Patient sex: F
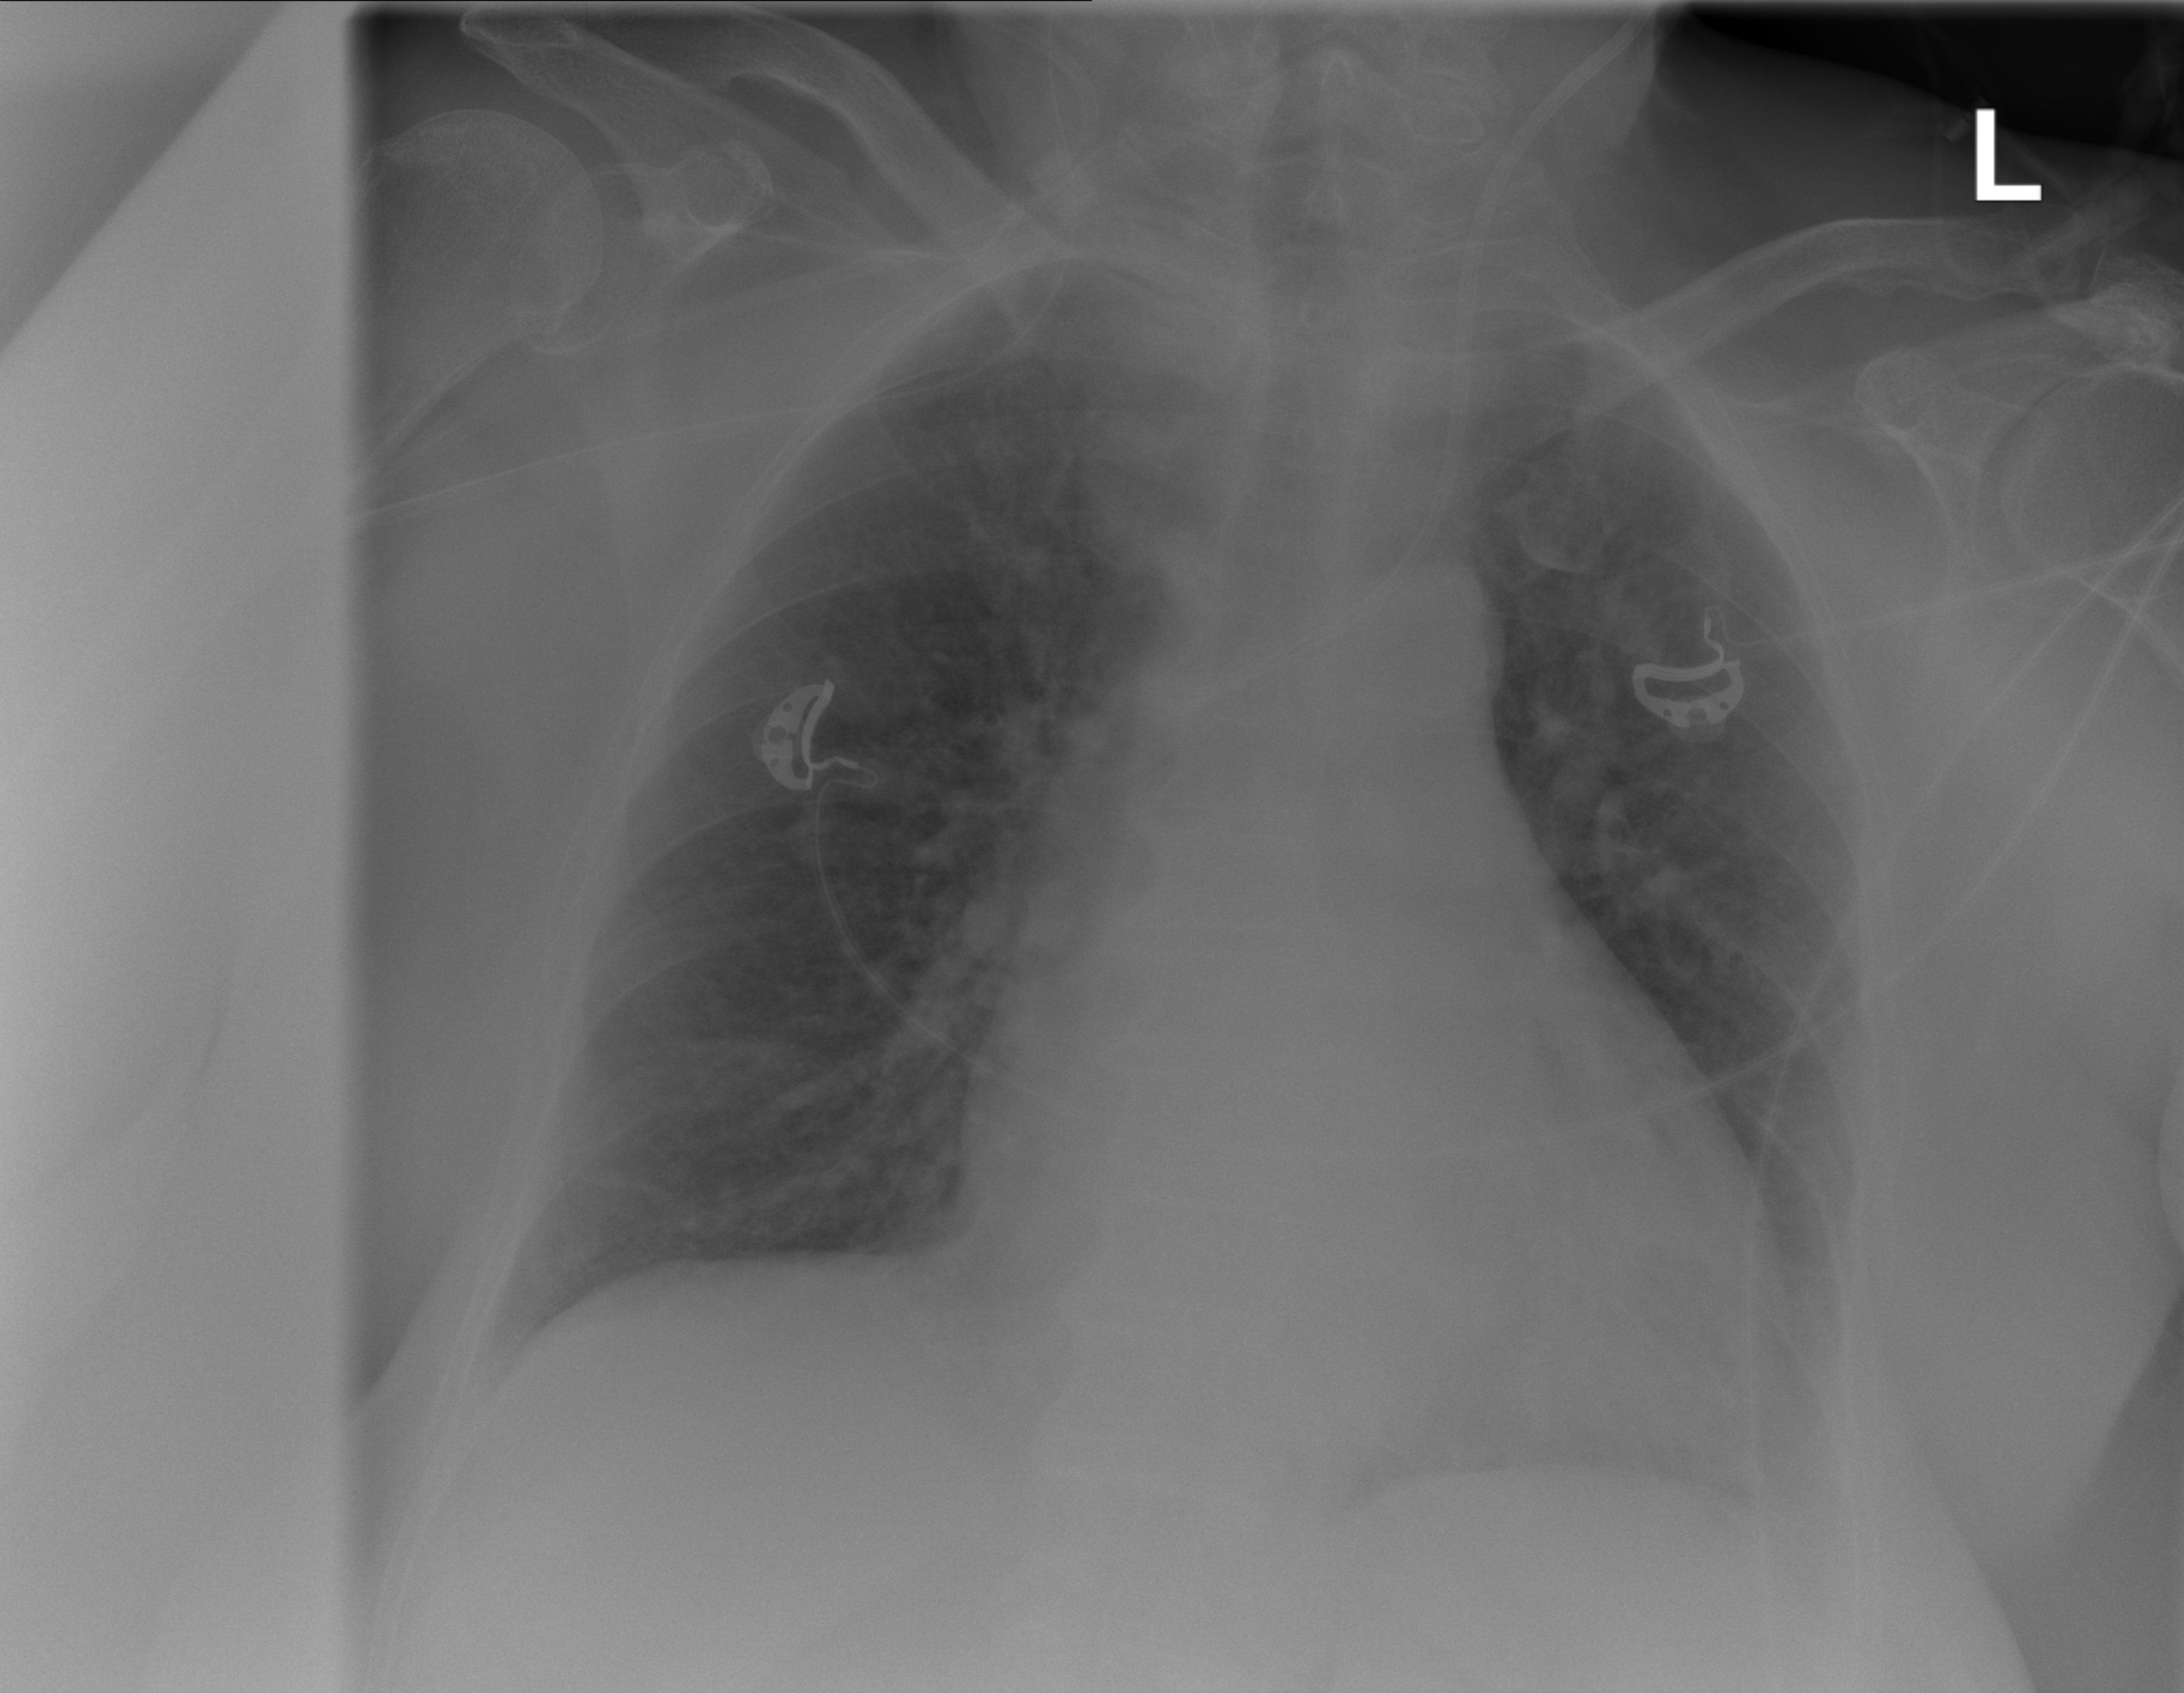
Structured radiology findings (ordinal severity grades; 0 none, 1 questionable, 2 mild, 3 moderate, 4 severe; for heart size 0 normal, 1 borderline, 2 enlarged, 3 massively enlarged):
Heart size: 2
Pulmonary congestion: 2
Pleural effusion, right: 2
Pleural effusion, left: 2
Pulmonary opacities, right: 2
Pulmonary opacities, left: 2
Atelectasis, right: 2
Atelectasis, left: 2